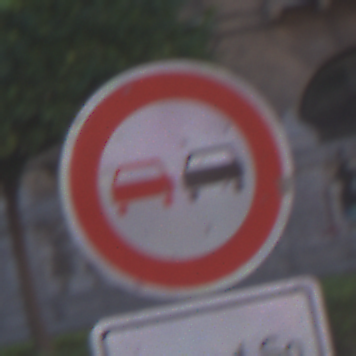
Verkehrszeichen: Ueberholverbot
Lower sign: ZeitangabenMitBeschraenkungAufWochentage8
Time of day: SunriseSunset
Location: Outdoor (Urban)
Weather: PartlyCloudy
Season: NotSpecified
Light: Natural